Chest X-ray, AP view. Patient: 26 years old, sex M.
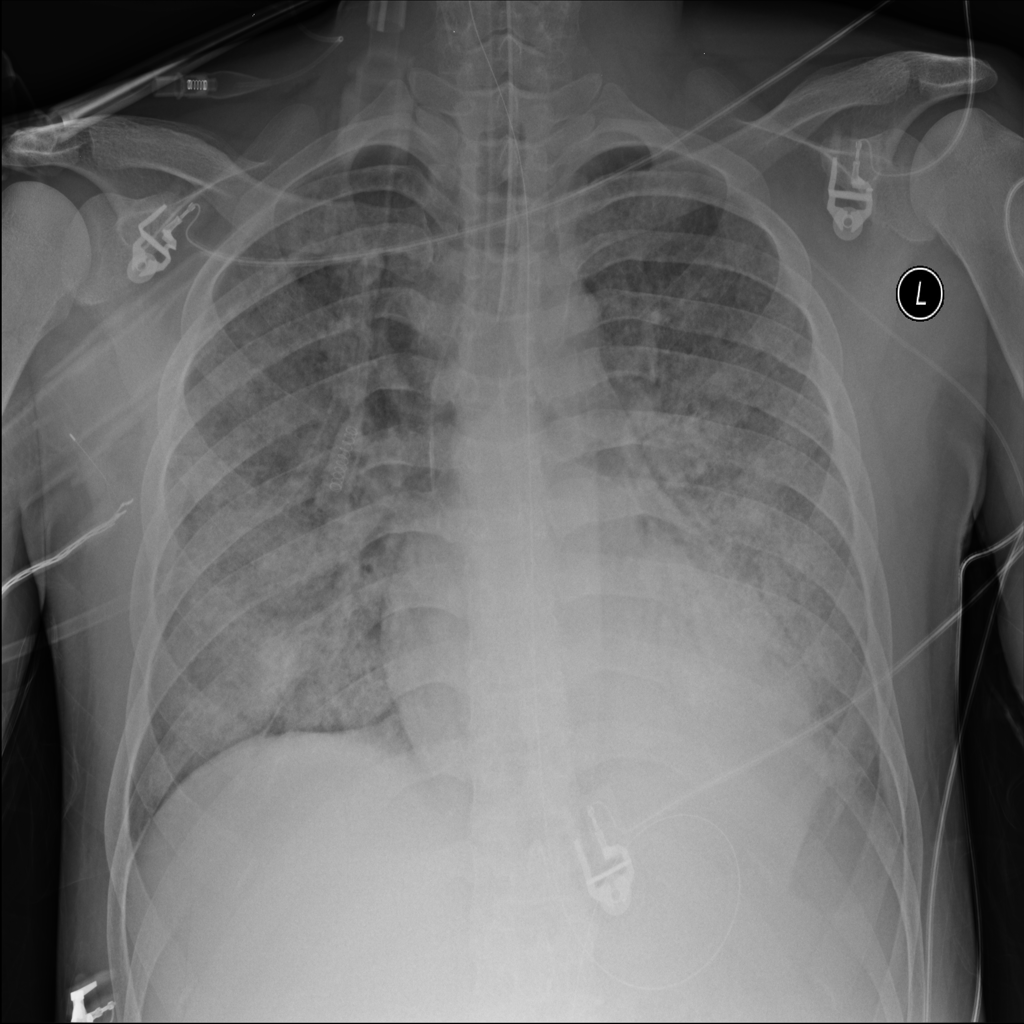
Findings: Infiltration